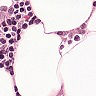
Metastatic tissue present: no